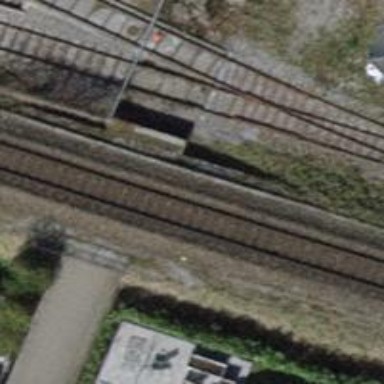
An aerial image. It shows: Single-track electrified railway with contact line.